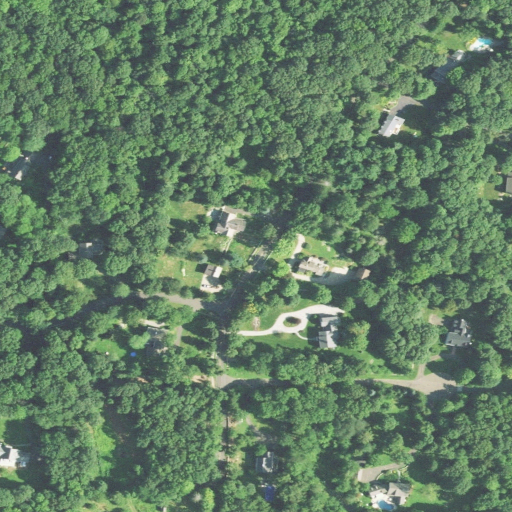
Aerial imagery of mountain in Connecticut named Nod HIll containing deciduous forest, open development, mixed forest, low intensity development, woody wetlands, and medium intensity development